Question: What would be the best way to do the following in Javascript / AngularJS?
I have an input box and a soft numeric 10 key (buttons).
Instead of having the user enter "." on the keyboard or press the "." on the soft pad, the input should assume a number 2 places or less is a decimal
'''
User Enters:
1 = 0.01
2 = 0.12
3 = 1.23
.00 = 123.00
'''
It needs to be able to handle mixing keyboard and soft key input.
The user can press the "." key on the physical numpad. The soft numpad only has 0 and .00, no "." key.
The backspace key would delete 1 digit from the right. 100.50 then clicking backspace should produce 10.50, not 100.5
The advantage to the "fixed decimal" is not needing to enter a ".", which would be far more common than entering whole numbers outside of the quick cash buttons I have on the right.
Currency formatting the value in the inputbox is a requirement, but outside of the scope of this particular question. (thinking of using ng-currency or numbrojs (since ng-currency stores the model as a float)).

I'm currently working through the problem:
'''
function concatNumber(num)
{
if (vm.transaction.paymentAmount === undefined || vm.transaction.paymentAmount === 0 || vm.transaction.paymentAmount === '')
{
vm.transaction.paymentAmount = '0.0' + num;
return;
}
}
'''
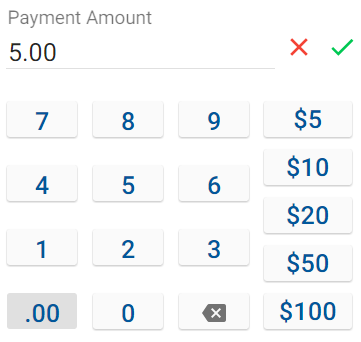
Answer: I ended up using a string instead of a number. Then converting the string with 'parseFloat()' and dividing by 100. I did this in a filter where the string value remains '100' // $1.00